Interaction volume radius: 5 \u00c5
Interaction volume height: 50 \u00c5
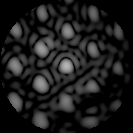
Disorder parameter: 0.2794